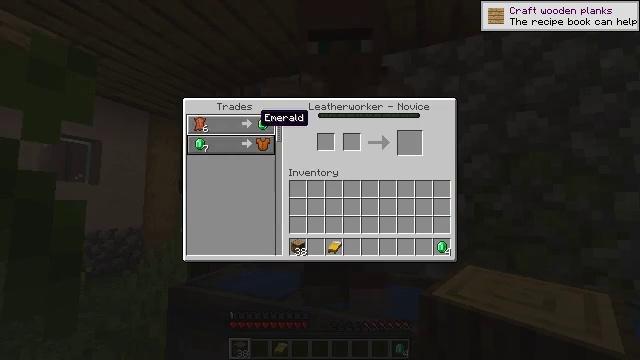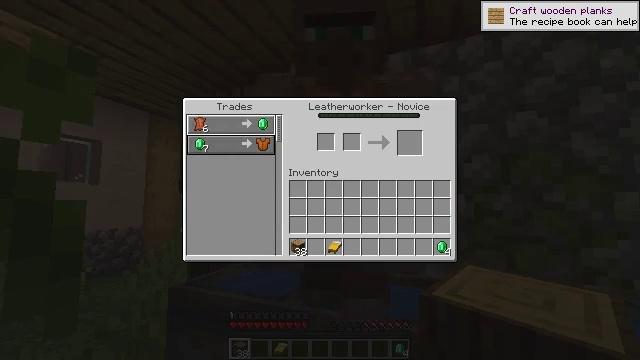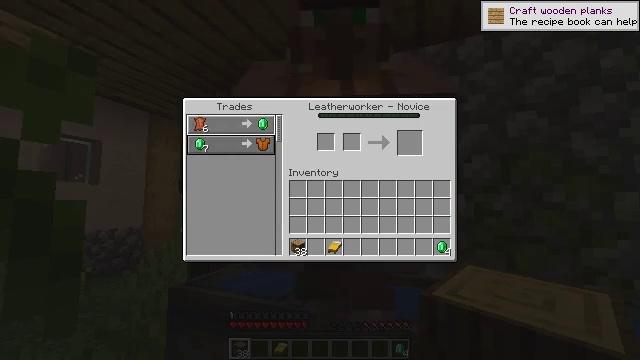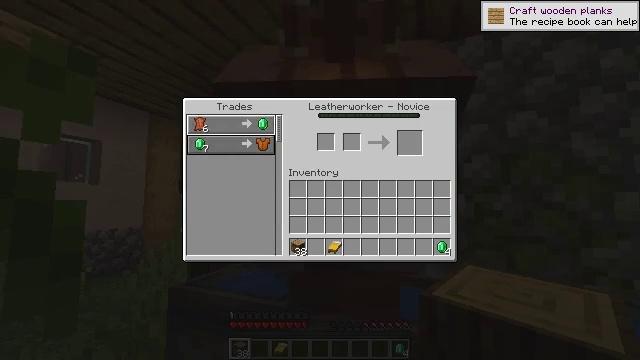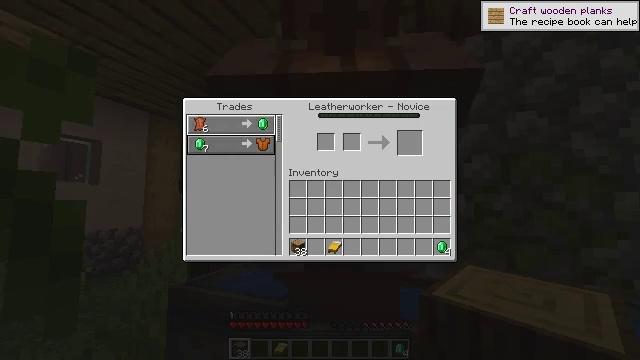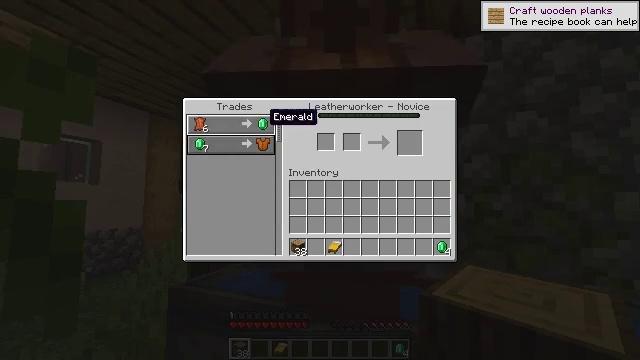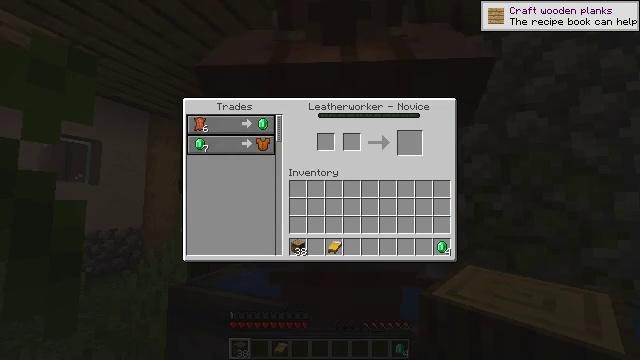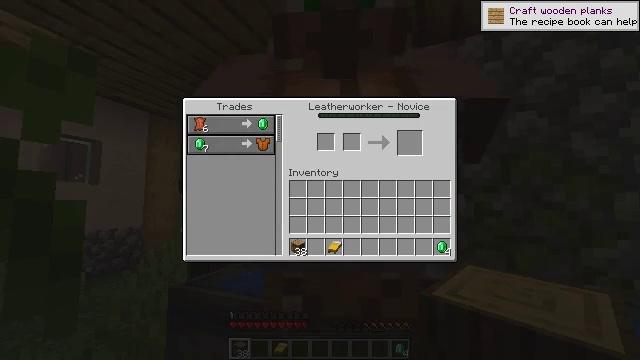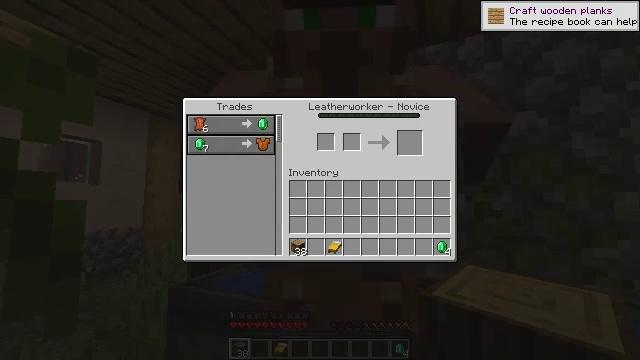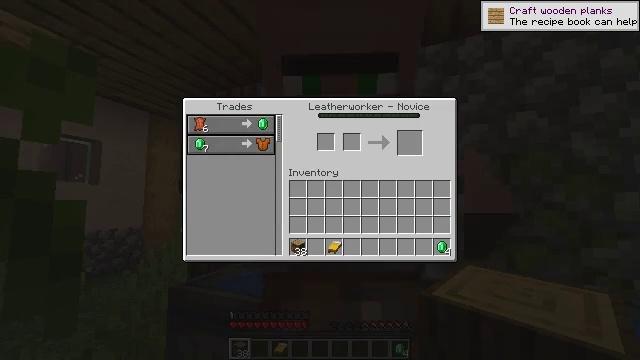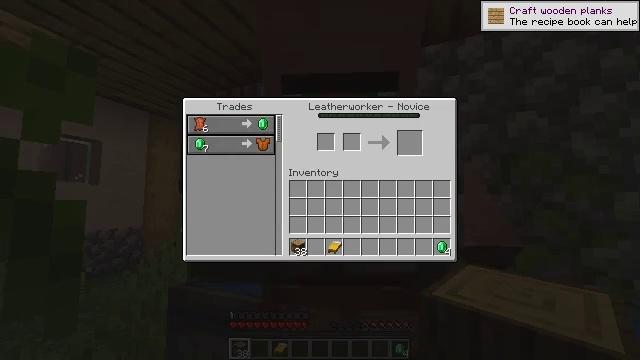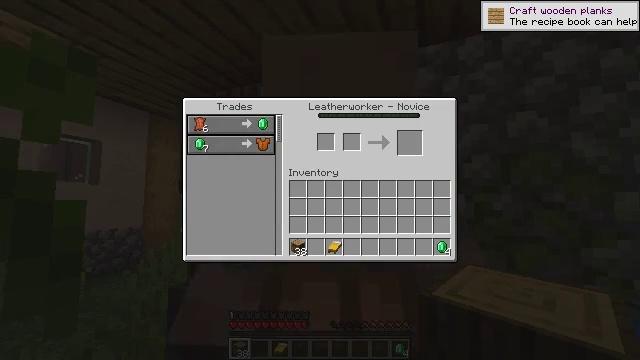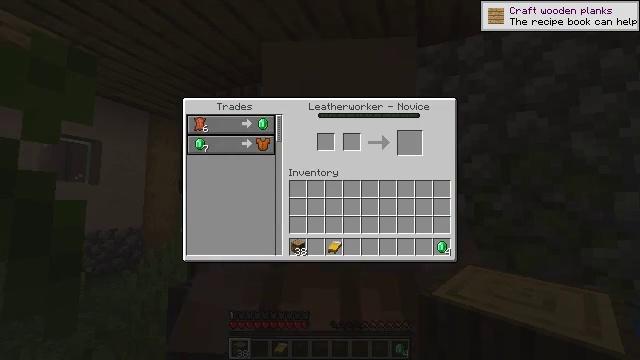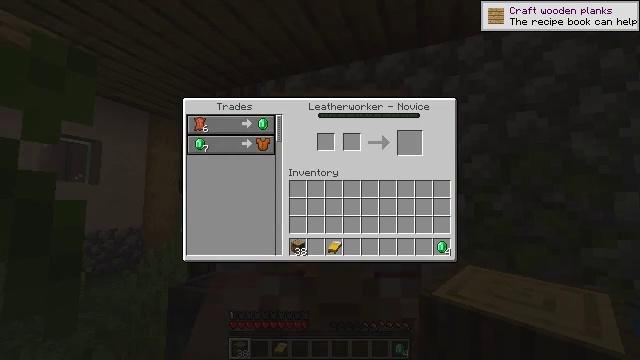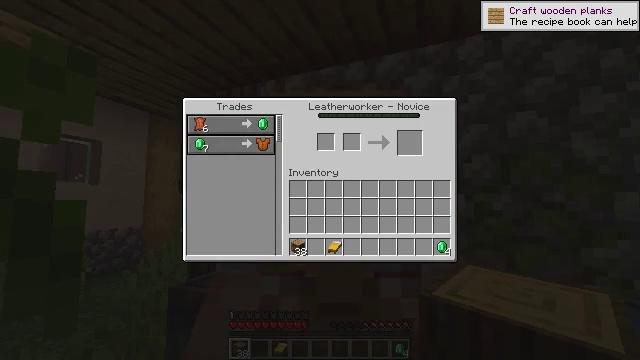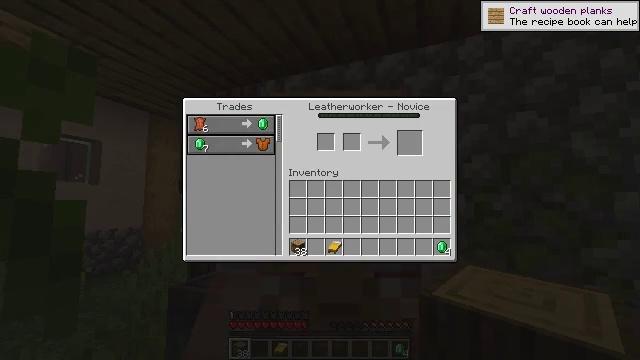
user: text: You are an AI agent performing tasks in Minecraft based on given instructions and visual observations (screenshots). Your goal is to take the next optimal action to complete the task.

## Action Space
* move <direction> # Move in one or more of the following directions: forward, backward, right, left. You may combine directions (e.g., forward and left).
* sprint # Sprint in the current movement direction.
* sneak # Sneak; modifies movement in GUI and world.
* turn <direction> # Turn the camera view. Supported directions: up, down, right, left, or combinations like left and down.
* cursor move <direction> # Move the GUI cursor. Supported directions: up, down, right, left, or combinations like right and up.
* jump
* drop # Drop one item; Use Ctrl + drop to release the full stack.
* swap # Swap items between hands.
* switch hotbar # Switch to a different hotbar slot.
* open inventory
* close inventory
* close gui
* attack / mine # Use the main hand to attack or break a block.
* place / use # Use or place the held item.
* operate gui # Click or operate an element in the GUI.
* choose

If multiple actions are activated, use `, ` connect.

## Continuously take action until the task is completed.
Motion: motion action
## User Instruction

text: Collect a hay block for crafting.
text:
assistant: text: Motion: no_op
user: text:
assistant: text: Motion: no_op
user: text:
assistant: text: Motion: no_op
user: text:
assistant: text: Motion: no_op
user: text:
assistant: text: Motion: cursor move right
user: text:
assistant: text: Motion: cursor move right
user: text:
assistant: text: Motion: cursor move right
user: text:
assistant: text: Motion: cursor move right
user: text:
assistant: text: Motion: cursor move right
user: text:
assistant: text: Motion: no_op
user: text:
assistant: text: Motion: no_op
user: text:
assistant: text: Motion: no_op
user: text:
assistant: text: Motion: no_op
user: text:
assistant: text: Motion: no_op
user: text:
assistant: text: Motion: no_op
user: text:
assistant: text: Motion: no_op
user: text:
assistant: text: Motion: cursor move right and down, close inventory
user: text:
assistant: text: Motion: turn right and down, close inventory
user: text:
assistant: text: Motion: turn right and down
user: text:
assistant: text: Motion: turn right and down
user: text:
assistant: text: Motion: turn right and down
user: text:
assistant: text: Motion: turn right and down
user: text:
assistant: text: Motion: turn right and down
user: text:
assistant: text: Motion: turn right and down
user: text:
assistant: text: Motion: turn right
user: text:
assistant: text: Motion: no_op
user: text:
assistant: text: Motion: no_op
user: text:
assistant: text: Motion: no_op
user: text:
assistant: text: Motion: turn left
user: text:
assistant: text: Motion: turn left, use / place